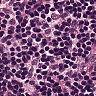
Metastatic tissue present: no